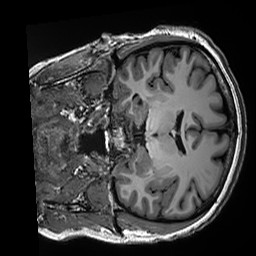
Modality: T1w
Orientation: coronal
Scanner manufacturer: siemens
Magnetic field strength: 3 T
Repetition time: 2.5 s
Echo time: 0.00299 s